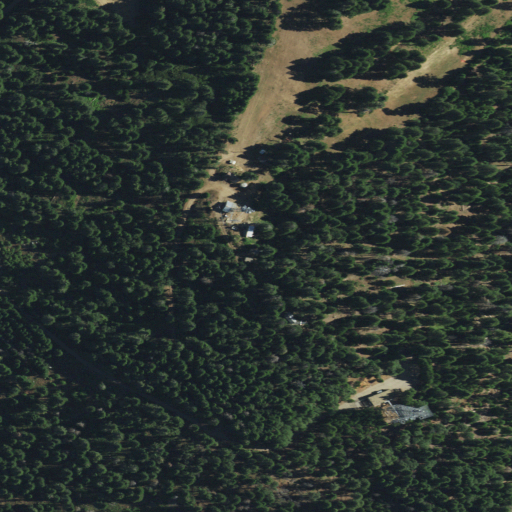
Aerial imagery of mountain in California named Shirley Peak containing evergreen forest, grassland, and shrub